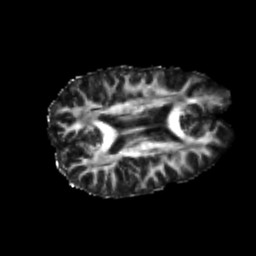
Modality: FA
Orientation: axial
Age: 20
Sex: female
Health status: healthy
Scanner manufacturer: philips
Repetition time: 7.386 s
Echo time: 0.08599 s